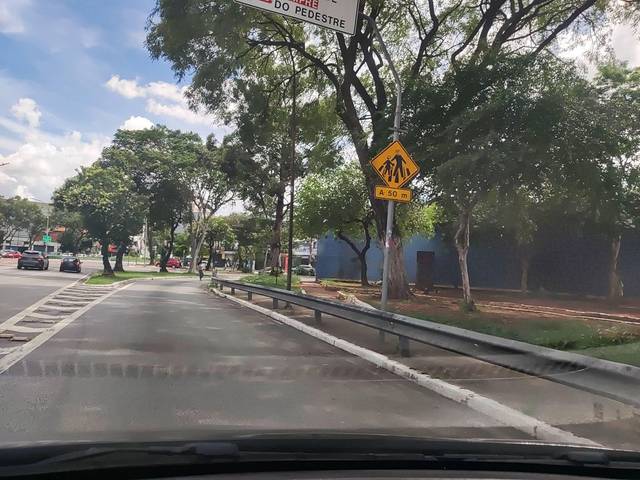
Region: Brazil
Coordinates: -23.526, -46.612